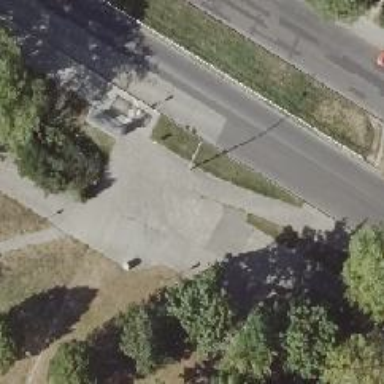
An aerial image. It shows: Footway with concrete surface.